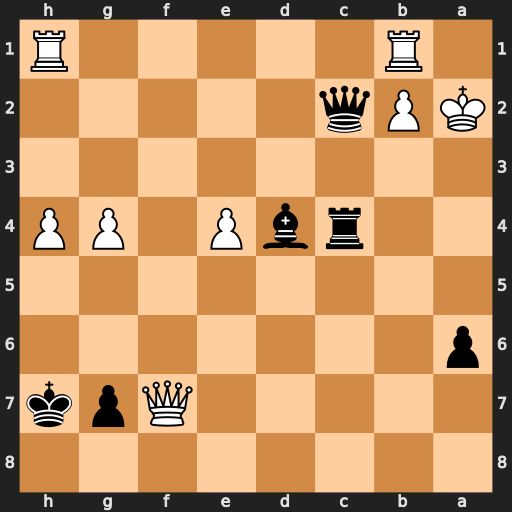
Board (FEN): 8/5Qpk/p7/8/2rbP1PP/8/KPq5/1R5R
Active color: b
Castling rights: -
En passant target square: -
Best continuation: Ra4#